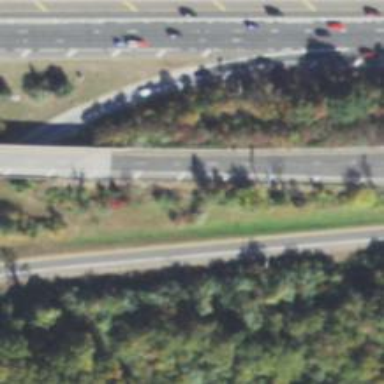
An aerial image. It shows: Trunk highway.